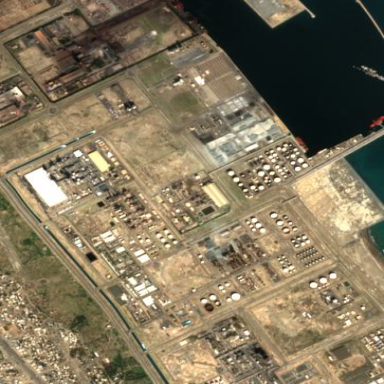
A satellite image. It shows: Industrial area with refinery.